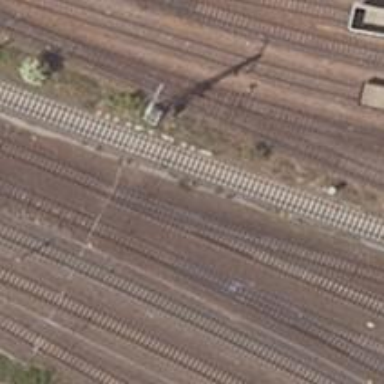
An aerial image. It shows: Railway track with electrified contact lines. This is siding track.